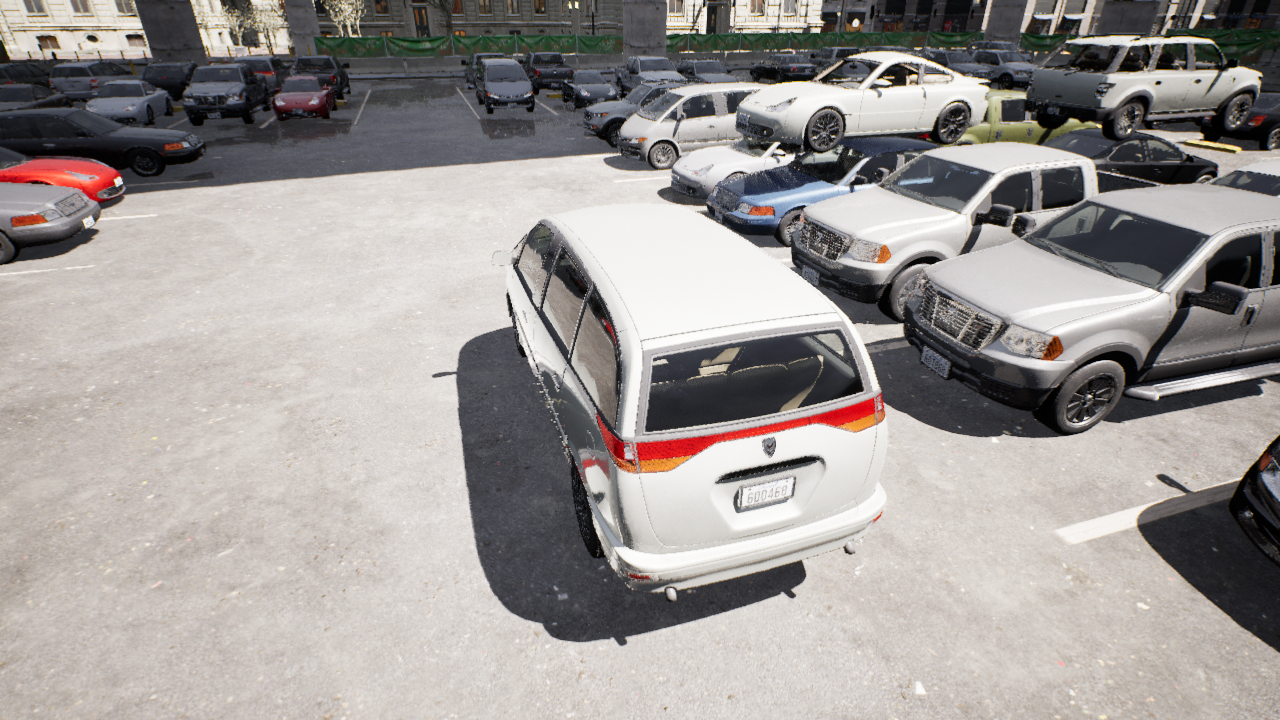
Venue: arterial
Lighting: clear day
Vehicle rig: minivan